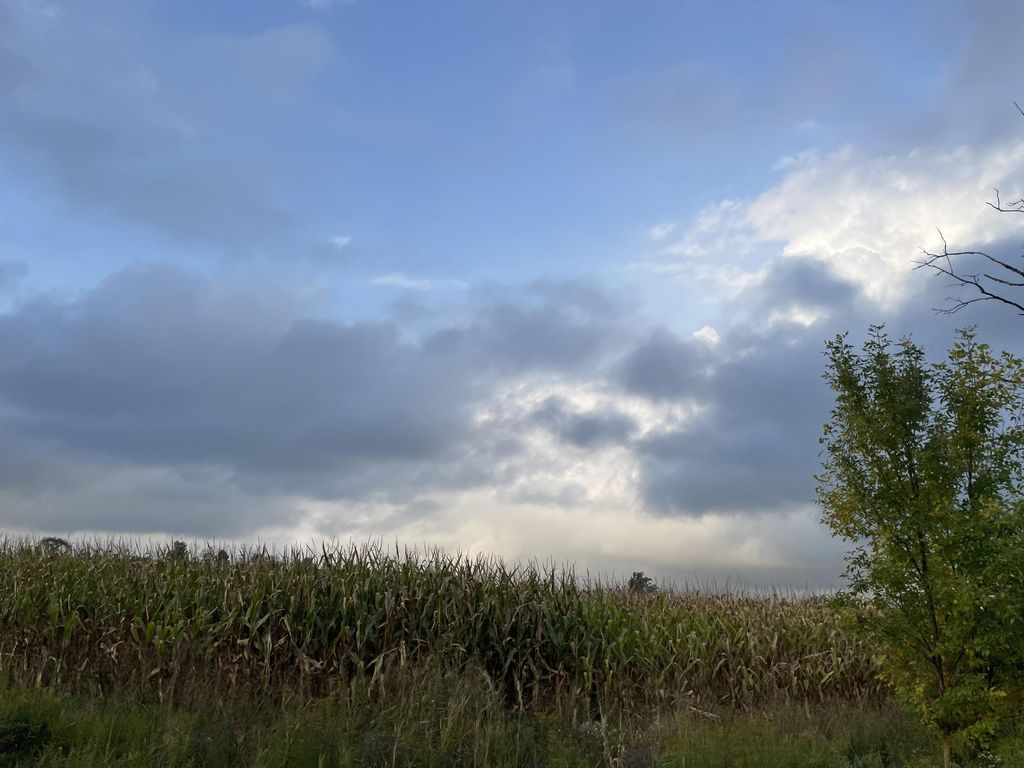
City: kitchener-waterloo